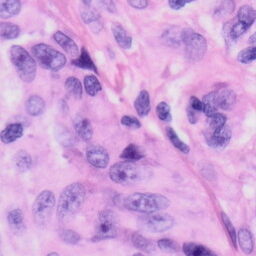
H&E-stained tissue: Skin